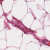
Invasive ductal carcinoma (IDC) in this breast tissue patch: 0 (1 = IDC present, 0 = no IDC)